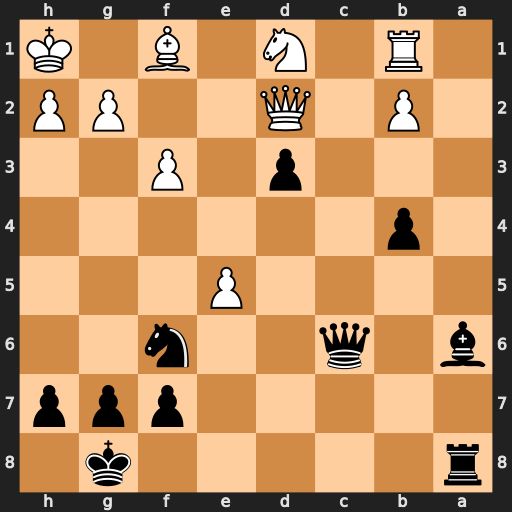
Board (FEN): r5k1/5ppp/b1q2n2/4P3/1p6/3p1P2/1P1Q2PP/1R1N1B1K
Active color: b
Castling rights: -
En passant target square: -
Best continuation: Qc2 Qxc2 dxc2